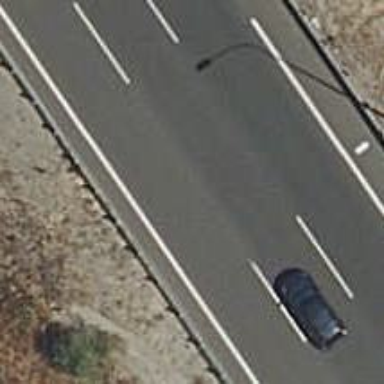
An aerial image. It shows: Motorway.